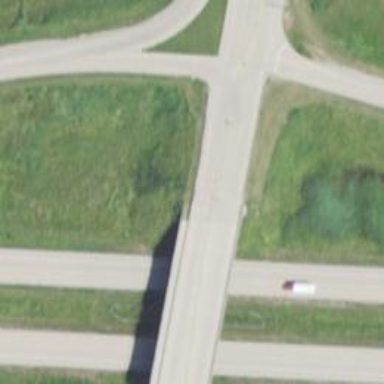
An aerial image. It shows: Tertiary road with bridge.